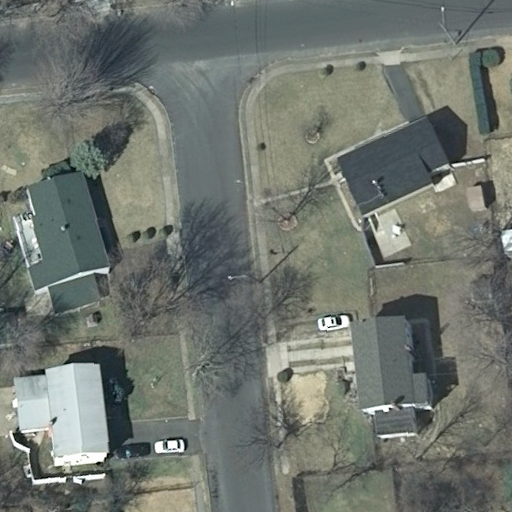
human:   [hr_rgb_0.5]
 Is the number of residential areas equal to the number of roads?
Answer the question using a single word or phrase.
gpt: no

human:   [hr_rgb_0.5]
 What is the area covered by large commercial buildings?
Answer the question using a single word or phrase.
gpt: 0m2

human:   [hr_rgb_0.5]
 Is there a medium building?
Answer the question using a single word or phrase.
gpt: yes

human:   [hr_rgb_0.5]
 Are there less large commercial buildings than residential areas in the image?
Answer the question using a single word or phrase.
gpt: yes

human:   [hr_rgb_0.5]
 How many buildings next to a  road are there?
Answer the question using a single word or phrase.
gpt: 4

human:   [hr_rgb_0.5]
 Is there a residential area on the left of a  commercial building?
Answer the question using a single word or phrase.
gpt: no

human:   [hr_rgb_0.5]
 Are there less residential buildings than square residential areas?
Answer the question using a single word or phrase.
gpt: no

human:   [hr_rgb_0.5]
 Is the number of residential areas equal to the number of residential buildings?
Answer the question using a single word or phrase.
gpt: no

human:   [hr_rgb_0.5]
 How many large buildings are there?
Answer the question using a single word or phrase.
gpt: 0

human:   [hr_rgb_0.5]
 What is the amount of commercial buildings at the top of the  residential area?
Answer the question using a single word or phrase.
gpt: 0

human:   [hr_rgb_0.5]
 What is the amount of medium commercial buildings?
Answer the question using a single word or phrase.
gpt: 0

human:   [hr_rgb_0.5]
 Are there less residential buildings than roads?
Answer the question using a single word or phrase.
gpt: no

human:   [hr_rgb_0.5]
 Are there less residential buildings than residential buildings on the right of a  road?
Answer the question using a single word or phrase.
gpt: no

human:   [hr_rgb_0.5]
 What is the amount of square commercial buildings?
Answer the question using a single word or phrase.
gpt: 0

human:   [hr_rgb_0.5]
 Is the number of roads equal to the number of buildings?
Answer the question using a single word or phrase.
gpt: no

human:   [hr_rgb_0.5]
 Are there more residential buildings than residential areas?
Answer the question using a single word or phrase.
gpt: yes

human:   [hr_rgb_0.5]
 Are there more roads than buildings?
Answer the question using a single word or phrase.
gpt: no

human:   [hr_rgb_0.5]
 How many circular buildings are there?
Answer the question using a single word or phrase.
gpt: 0

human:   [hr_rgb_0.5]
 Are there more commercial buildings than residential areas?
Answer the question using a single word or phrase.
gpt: no

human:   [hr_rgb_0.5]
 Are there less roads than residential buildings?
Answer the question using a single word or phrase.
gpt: yes

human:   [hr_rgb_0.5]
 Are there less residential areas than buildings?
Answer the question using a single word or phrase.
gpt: yes

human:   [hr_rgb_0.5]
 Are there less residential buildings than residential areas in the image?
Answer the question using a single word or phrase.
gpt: no

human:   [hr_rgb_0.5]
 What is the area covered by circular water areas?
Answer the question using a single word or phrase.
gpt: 0m2

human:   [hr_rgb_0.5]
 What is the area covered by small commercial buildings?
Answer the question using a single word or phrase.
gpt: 0m2

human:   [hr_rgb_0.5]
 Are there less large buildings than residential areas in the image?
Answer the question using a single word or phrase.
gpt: yes

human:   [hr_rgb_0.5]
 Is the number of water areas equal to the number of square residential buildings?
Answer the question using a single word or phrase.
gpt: yes

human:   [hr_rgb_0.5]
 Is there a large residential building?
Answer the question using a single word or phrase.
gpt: no

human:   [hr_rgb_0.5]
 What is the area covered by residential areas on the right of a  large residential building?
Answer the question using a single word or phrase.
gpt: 0m2

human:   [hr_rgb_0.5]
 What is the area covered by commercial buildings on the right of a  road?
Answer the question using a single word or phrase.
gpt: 0m2

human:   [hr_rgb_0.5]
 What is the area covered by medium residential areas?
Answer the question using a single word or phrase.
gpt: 0m2

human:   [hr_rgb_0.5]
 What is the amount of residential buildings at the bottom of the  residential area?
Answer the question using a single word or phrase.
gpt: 0

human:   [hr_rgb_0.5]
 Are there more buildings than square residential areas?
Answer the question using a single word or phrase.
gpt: yes

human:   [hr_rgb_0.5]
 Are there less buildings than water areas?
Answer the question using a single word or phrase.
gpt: no

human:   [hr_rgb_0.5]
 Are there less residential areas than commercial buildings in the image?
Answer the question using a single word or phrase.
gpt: no

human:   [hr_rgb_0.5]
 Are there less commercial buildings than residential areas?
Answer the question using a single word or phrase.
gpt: yes

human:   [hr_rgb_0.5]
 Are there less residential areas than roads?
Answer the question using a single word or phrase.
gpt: yes